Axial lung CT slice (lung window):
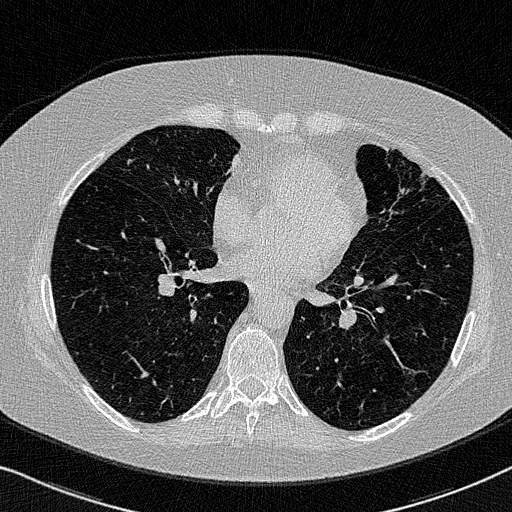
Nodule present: no